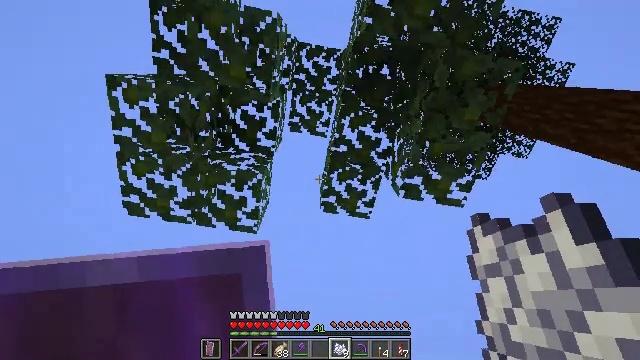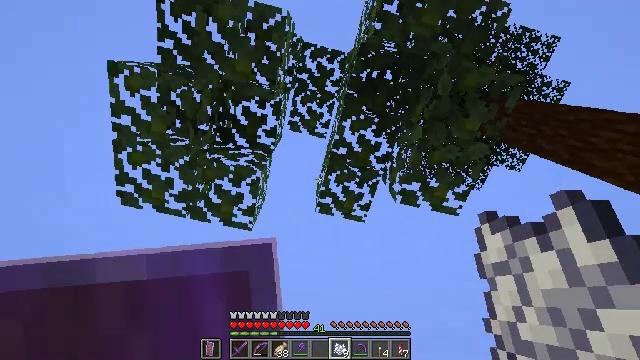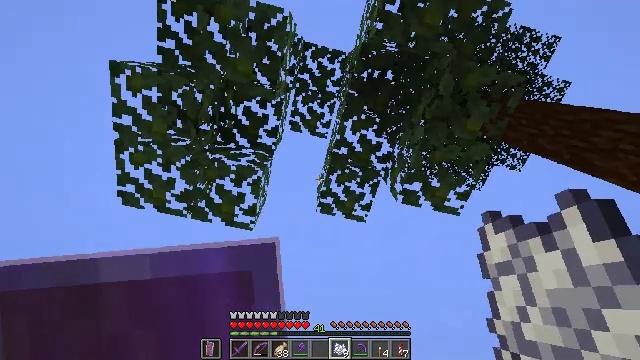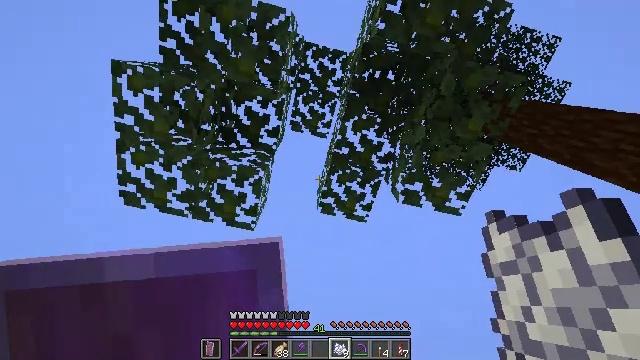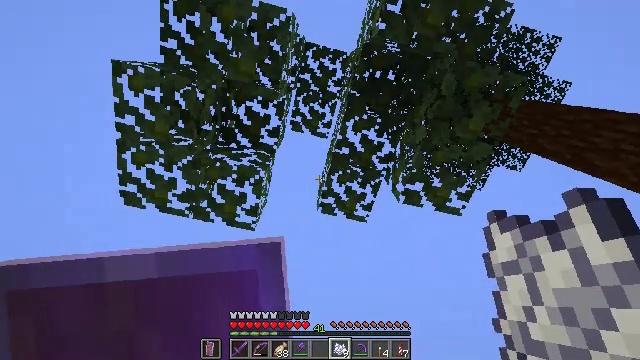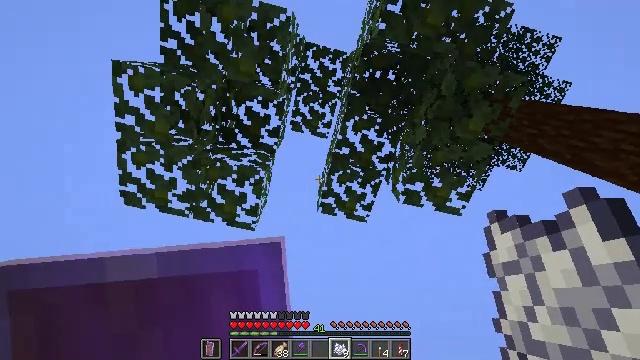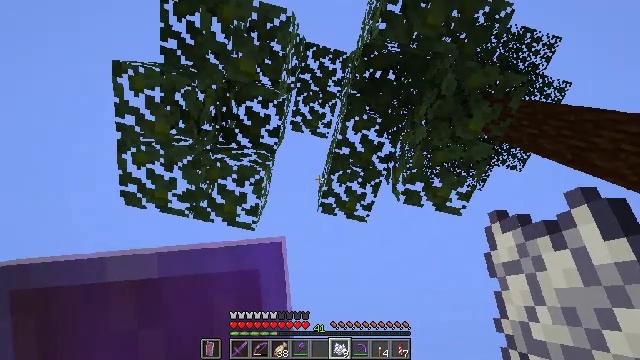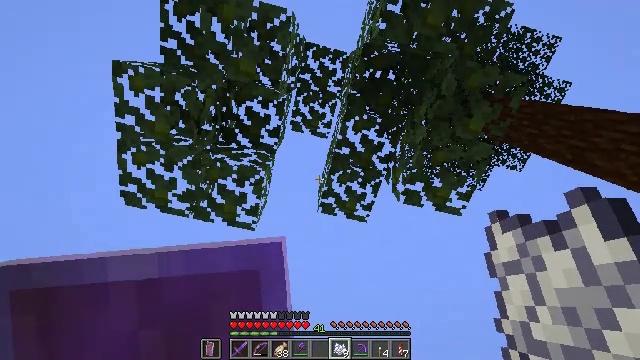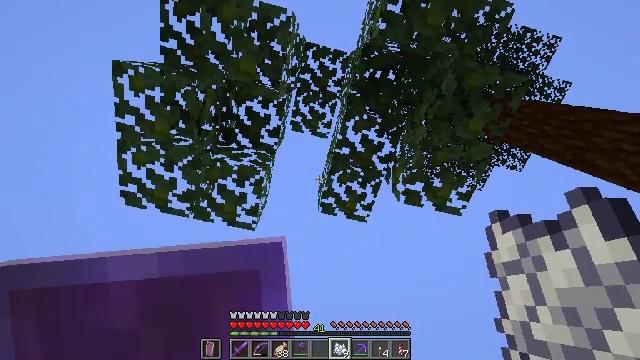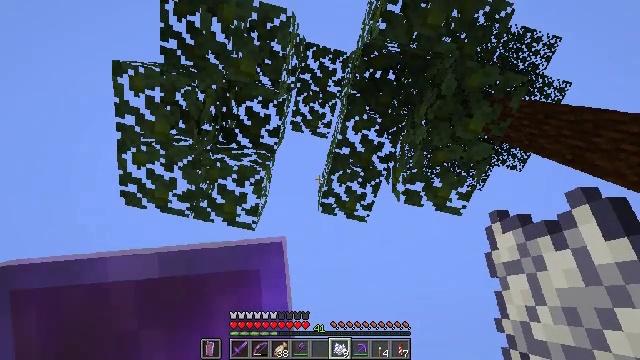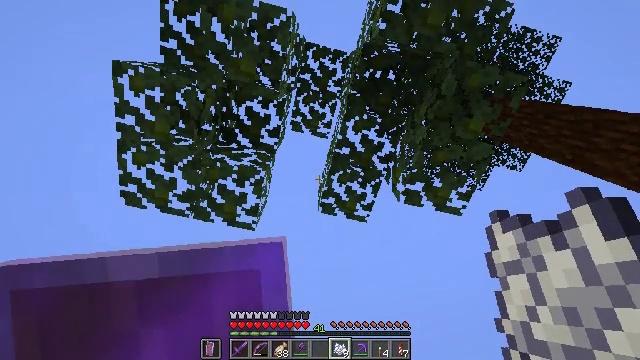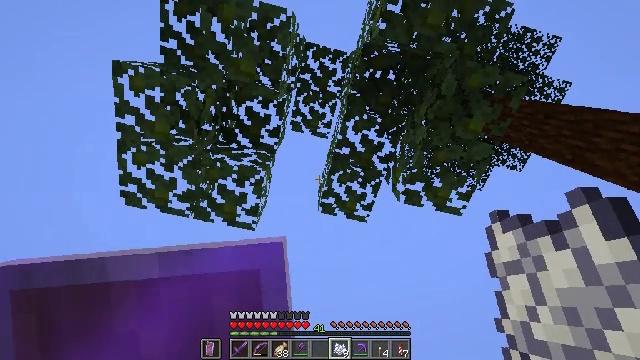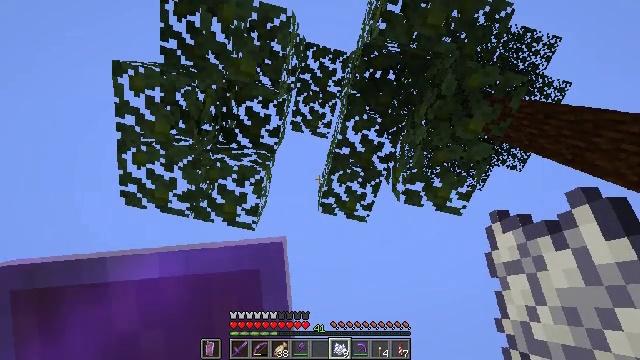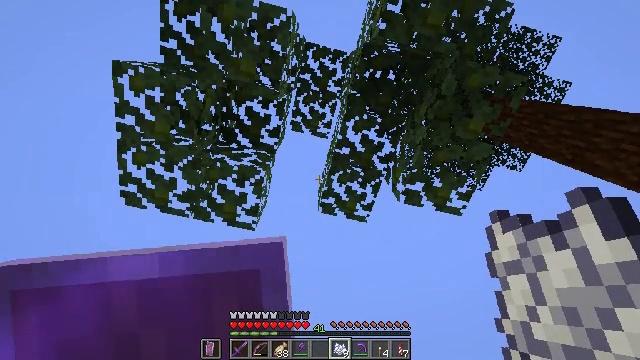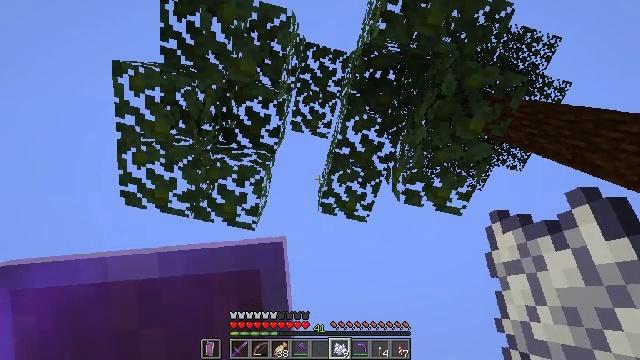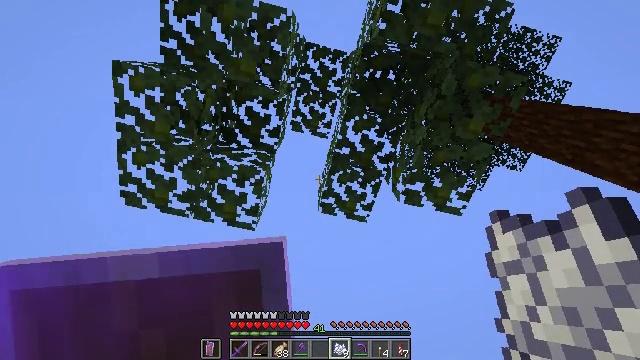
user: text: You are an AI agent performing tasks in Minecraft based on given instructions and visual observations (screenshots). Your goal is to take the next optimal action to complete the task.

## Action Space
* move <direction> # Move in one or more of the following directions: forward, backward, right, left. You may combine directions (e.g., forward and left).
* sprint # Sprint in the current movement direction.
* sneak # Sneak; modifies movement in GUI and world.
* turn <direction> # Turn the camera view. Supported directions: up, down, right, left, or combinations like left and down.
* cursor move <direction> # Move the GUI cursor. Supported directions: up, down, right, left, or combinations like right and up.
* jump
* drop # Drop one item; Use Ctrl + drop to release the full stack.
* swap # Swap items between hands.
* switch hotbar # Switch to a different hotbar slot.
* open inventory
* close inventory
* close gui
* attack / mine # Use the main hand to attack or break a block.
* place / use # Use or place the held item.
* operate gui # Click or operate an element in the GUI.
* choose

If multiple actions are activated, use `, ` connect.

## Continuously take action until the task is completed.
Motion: motion action
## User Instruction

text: Break the jungle leaves with your hand or shears.
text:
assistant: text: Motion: turn right
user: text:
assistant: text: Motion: no_op
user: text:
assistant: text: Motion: no_op
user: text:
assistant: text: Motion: no_op
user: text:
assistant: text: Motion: no_op
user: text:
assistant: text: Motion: no_op
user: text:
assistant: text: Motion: no_op
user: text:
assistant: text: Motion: no_op
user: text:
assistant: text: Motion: no_op
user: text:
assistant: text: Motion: no_op
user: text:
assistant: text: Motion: no_op
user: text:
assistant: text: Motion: no_op
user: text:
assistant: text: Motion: no_op
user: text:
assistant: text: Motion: no_op
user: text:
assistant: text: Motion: no_op
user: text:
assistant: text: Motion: no_op
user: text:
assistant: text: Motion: no_op
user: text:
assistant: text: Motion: no_op
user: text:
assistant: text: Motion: no_op
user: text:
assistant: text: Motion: move left
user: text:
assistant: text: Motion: move left, turn right
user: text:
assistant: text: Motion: move left, turn right and up
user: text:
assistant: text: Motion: move left, turn right
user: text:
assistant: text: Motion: turn right
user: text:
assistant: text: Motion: no_op
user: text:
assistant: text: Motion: no_op
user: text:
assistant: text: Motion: no_op
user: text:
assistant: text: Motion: no_op
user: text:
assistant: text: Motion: no_op
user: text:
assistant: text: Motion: no_op